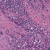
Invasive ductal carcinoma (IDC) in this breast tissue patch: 1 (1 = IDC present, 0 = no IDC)